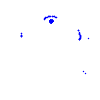
Particle: kaon